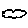
Label: cloud